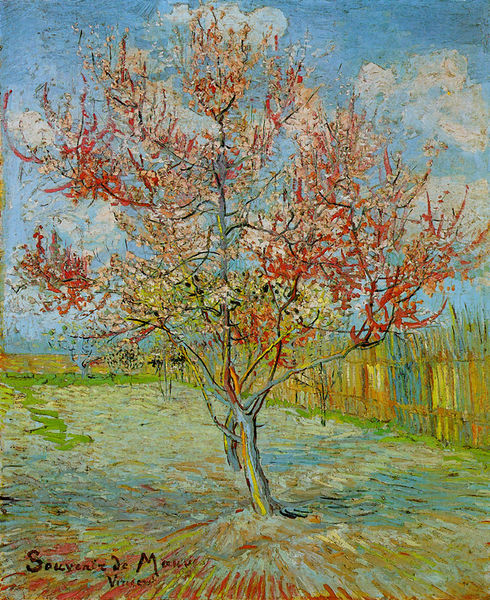
Titel: Blühender Pfirsichbaum
Künstler: Vincent van Gogh
Standort: Otterlo
Institution: Kröller-Müller Museum
Schlagwörter: baum, blau, blätter, gemälde, himmel, laub, schatten, weiß, wolken, bäume, gelb, grün, impressionismus, landschaft, äste, braun, bunt, frankreich, grau, hell, holz, licht, orange, pastell, schwarz, stroh, türkis, ausblick, blüte, blüten, gras, rot, wiese, wolke, zaun, expressionismus, fauves, malerei, porträt, signatur, öl, ast, baumstamm, erde, feld, natur, stamm, vögel, weide, weite, zweige, pastos, boden, blatt, kontrast, rosa, schön, wald, garten, ornage, farbig, klar, sommer, komplementär, ansicht, süden, pointilismus, farben, farbe, linien, herbst, latten, lattenzaun, signiert, südfrankreich, van gogh, bank, duktus, monet, manet, japonismus, frühling, grashalme, eindruck, blühen, gogh, strahlen, zweig, schraffur, pinsel, pinselduktus, vincent van gogh, geäst, gezweig, blattwerk, zaunpfahl, frühjahr, leuchtend, erinnerung, obstbaum, herbstlich, kirschbaum, latte, farbigkeit, vincent, frisch, postimpressionismus, radial, souvenir, knallig, van, arles, farbem, frankreichs, fuchsie, hoff, kalt-warm, obstblüte, obstwiese, weidenzaun, zaunlatten, blühender baum, ün, ggold, japanische kirsche